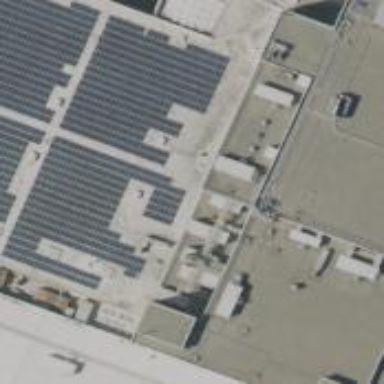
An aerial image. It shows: Solar photovoltaic panel generator.